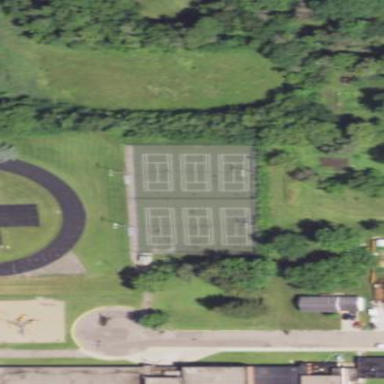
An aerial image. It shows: Tennis court on pitch designated for leisure land.